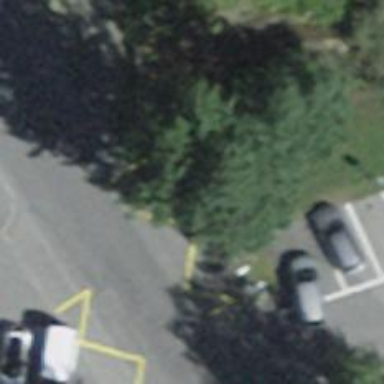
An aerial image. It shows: Bus stop with sheltered platform for public transport.